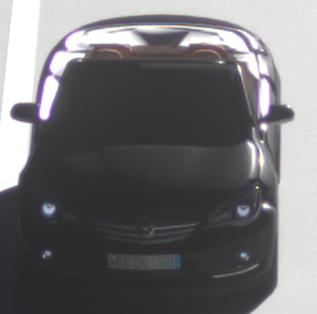
Make: Opel
Model: Cascada 1.4 Turbo
Detailed model: Cascada
Model produced from: 2013/03
Model produced until: 2015/01
Doors: 2
Color: black
Road condition: dry road
Daytime: sunrise or sunset
Contrast: high contrast